Question: I have gotten my feet wet in UML with some class, use case and sequence diagrams. Unfortunately, I have not run into a type of diagram that would accurately represent a stack data type. For example, I want to model a stack of the following stack (yes, a stack of stacks):

What kind of UML diagram can I use to model this? Or is this such a basic diagram that I would be better using some type of industrial drawing tool instead of full-blown UML?
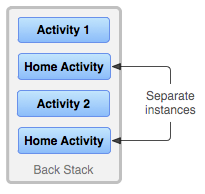
Answer: - If you want to show that instances of one your class contain
instances of other your classes that contain instances of yet other
classes, and show their functions it is the work for a class diagram.- If you want to show how one instances are connected or contained in
other instances, it is the work of Object diagram.- If you want to show the thorough inner structure of one or few
classes and theirs connections, it is the work of Composite Structure
Diagram- If you want to show actions and states, you need state machine
diagramIf the main focus is on what components are contained in other
components, it is for Component diagram- If you want to show the logic of the stack, it is for the Activity
diagram. But Sequence can work, too.You should say precisely, what functions or abilities or qualities of
your stacks and components you want to show.